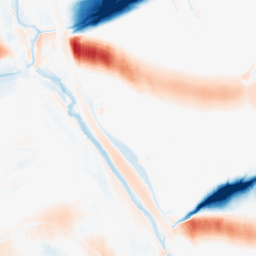
Category: morphological
Decomposition family: morphological_ellipse
Decomposition parameters: operation: average
width: 50
height: 10
Upsampling method: quartic
Upsampling parameters: scale: 2
Upsampling scale: 2